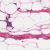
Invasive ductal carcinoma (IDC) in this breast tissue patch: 0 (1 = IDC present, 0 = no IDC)